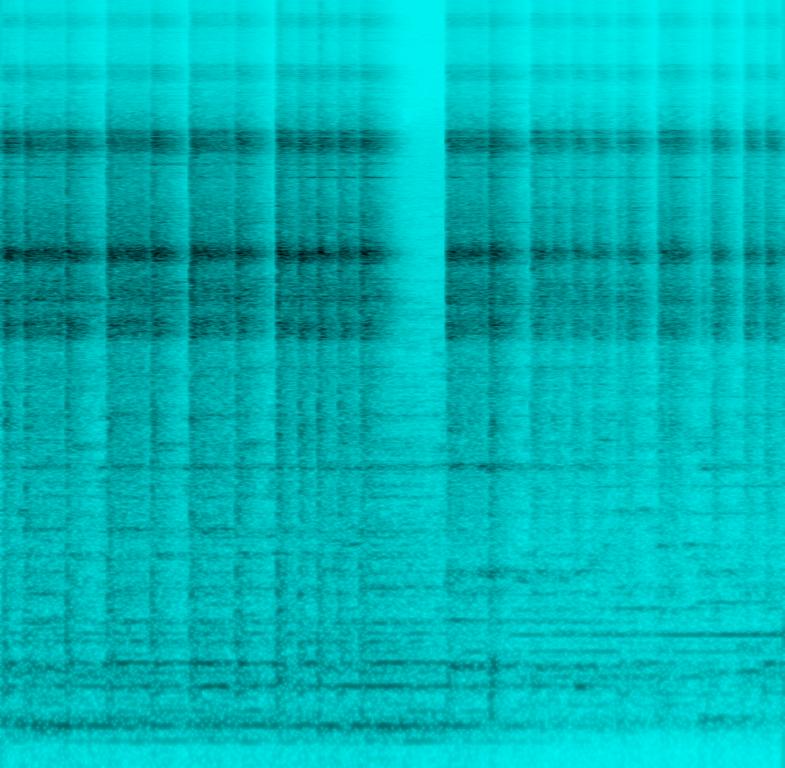
The song is an instrumental. The song is medium fast tempo with a western classic al piece featuring a string string section plays and a tambourine player practices along with background music. The song is spirited and passionate. The audio quality is very poor.